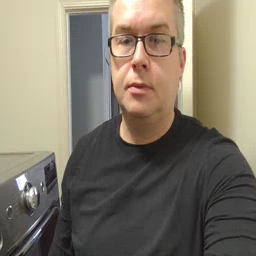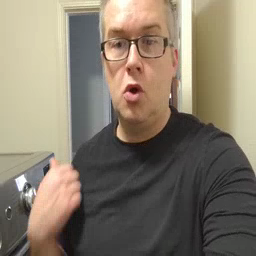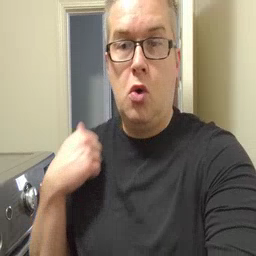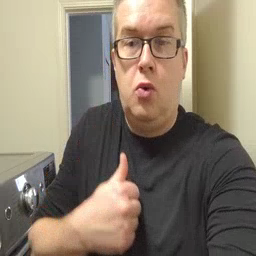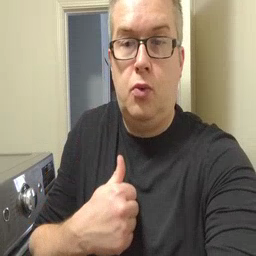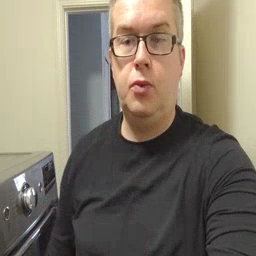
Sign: jacket